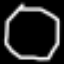
Label: octagon